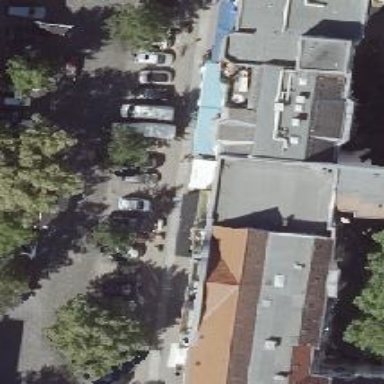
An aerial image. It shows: Café.